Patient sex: M
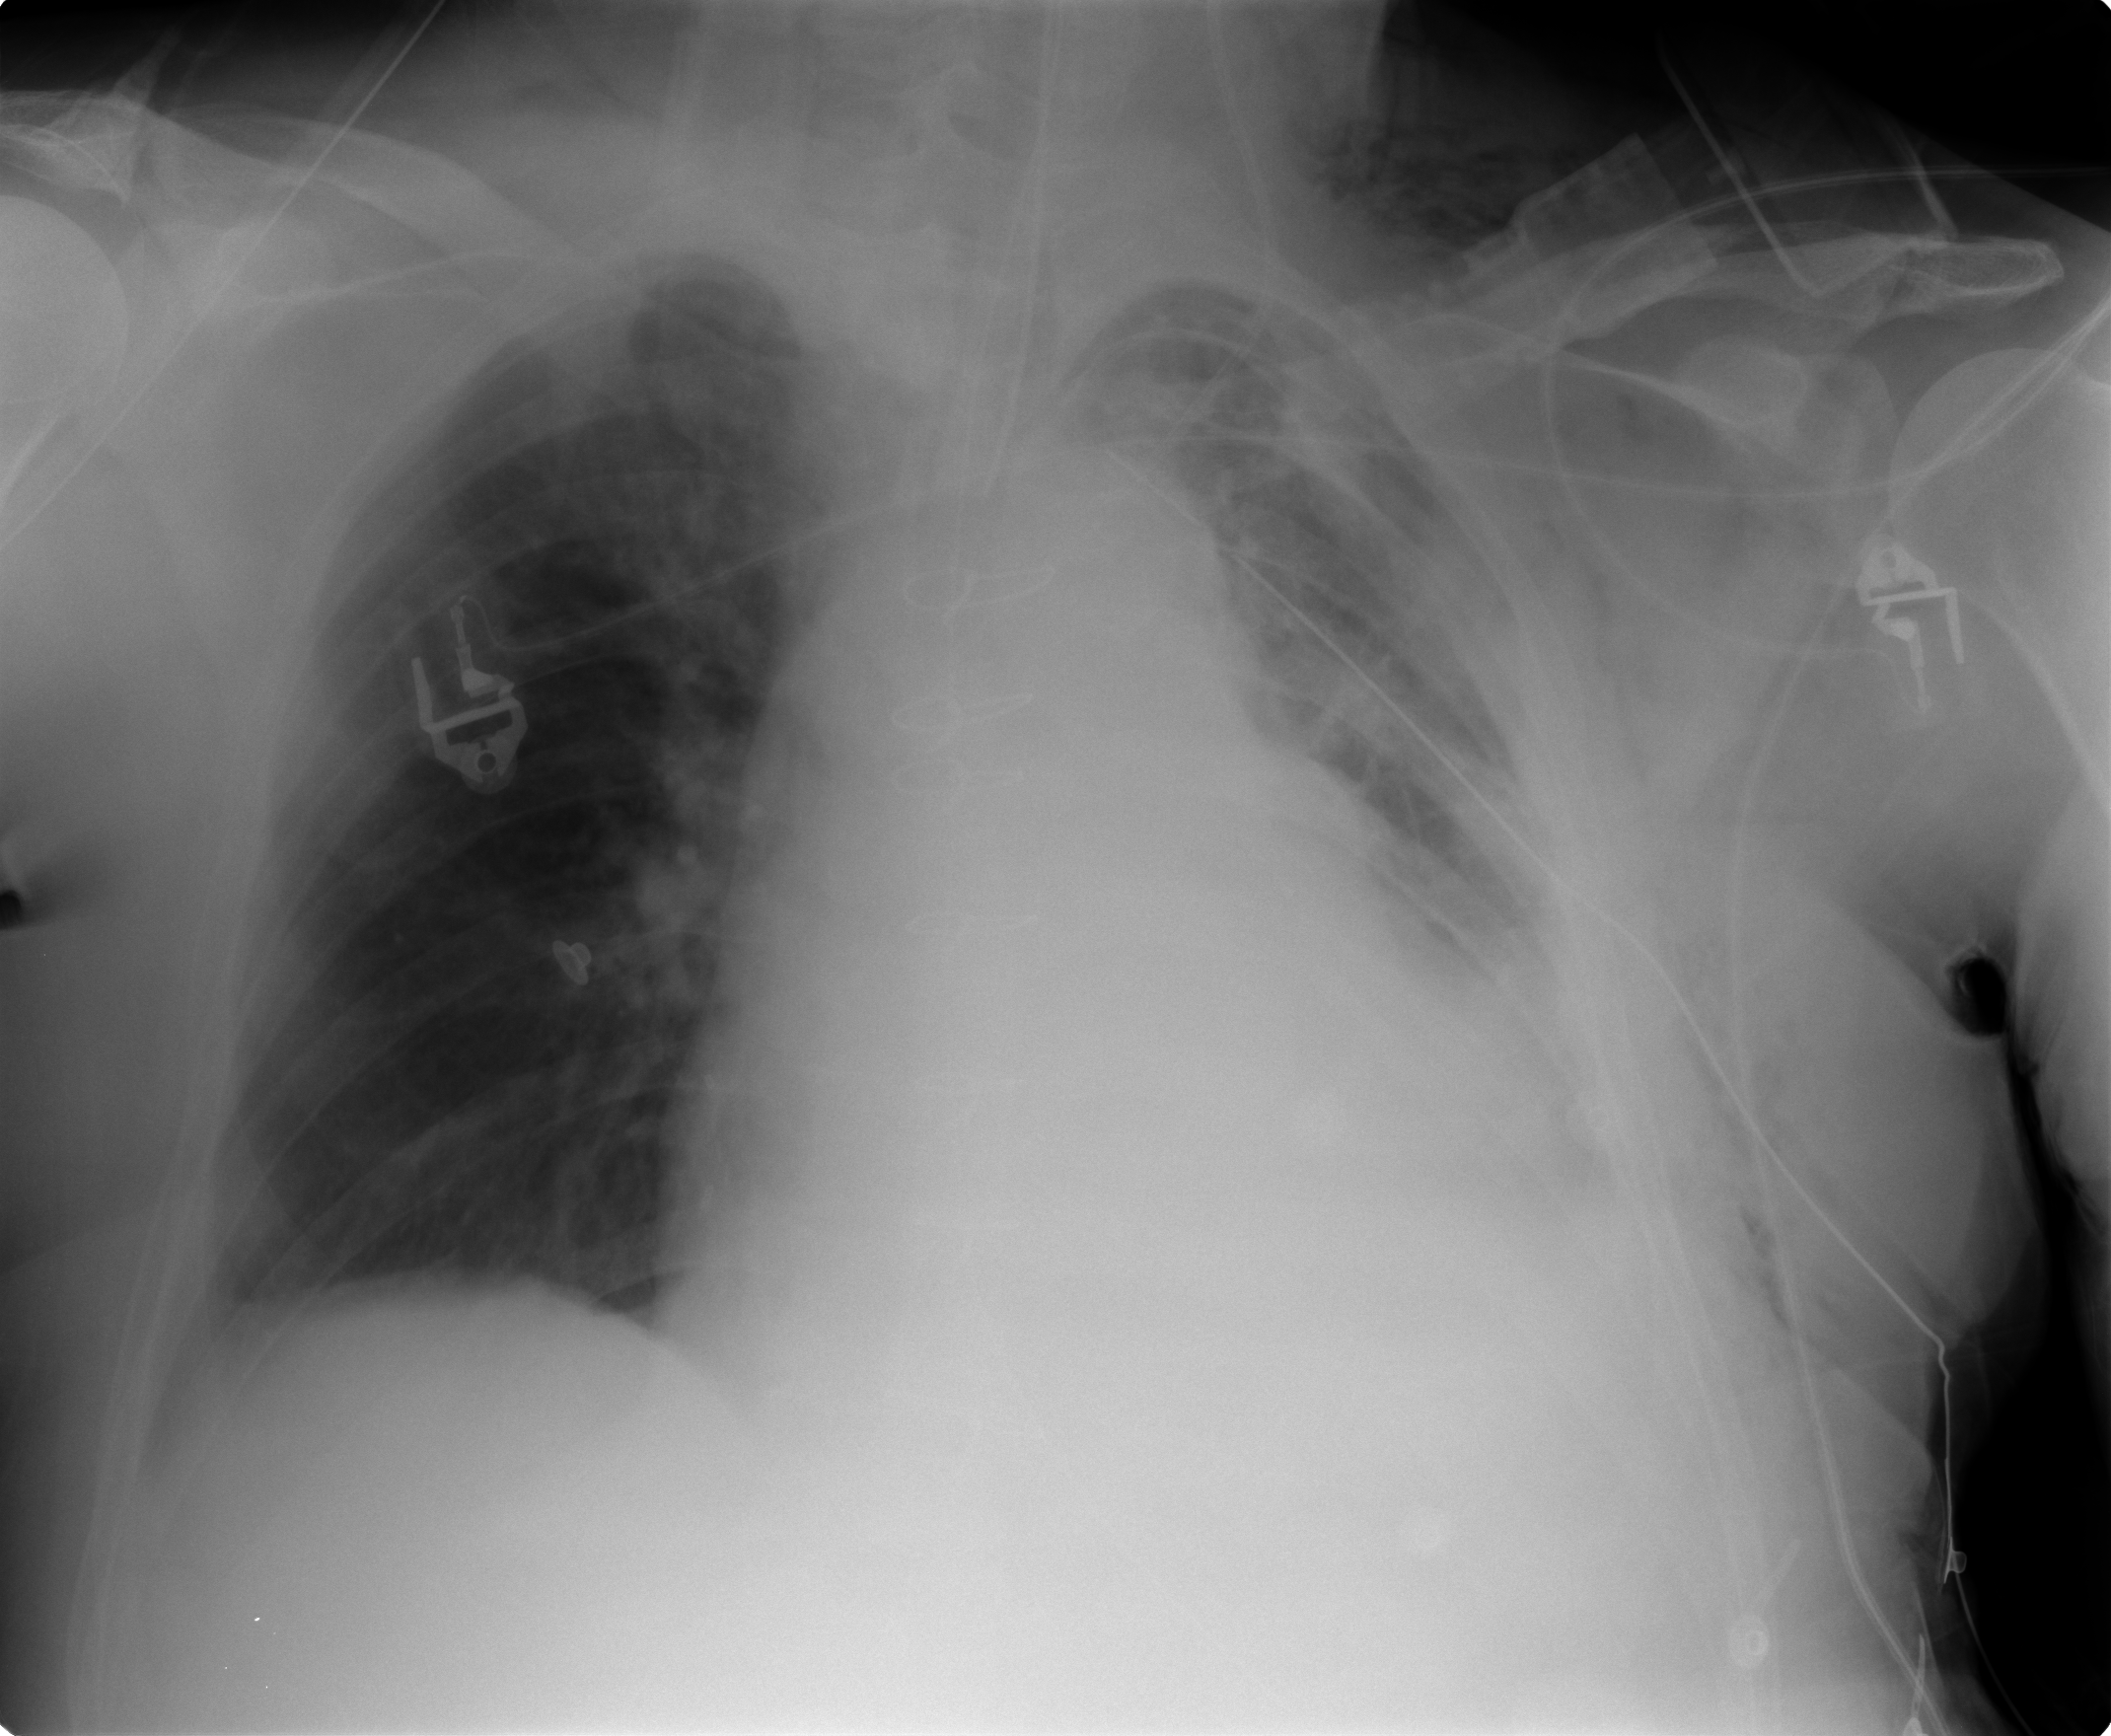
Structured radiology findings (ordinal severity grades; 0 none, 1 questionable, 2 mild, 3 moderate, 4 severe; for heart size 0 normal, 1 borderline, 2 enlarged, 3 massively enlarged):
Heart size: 2
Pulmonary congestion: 1
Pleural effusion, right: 1
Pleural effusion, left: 2
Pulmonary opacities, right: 0
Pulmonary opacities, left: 0
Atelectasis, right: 1
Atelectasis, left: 2